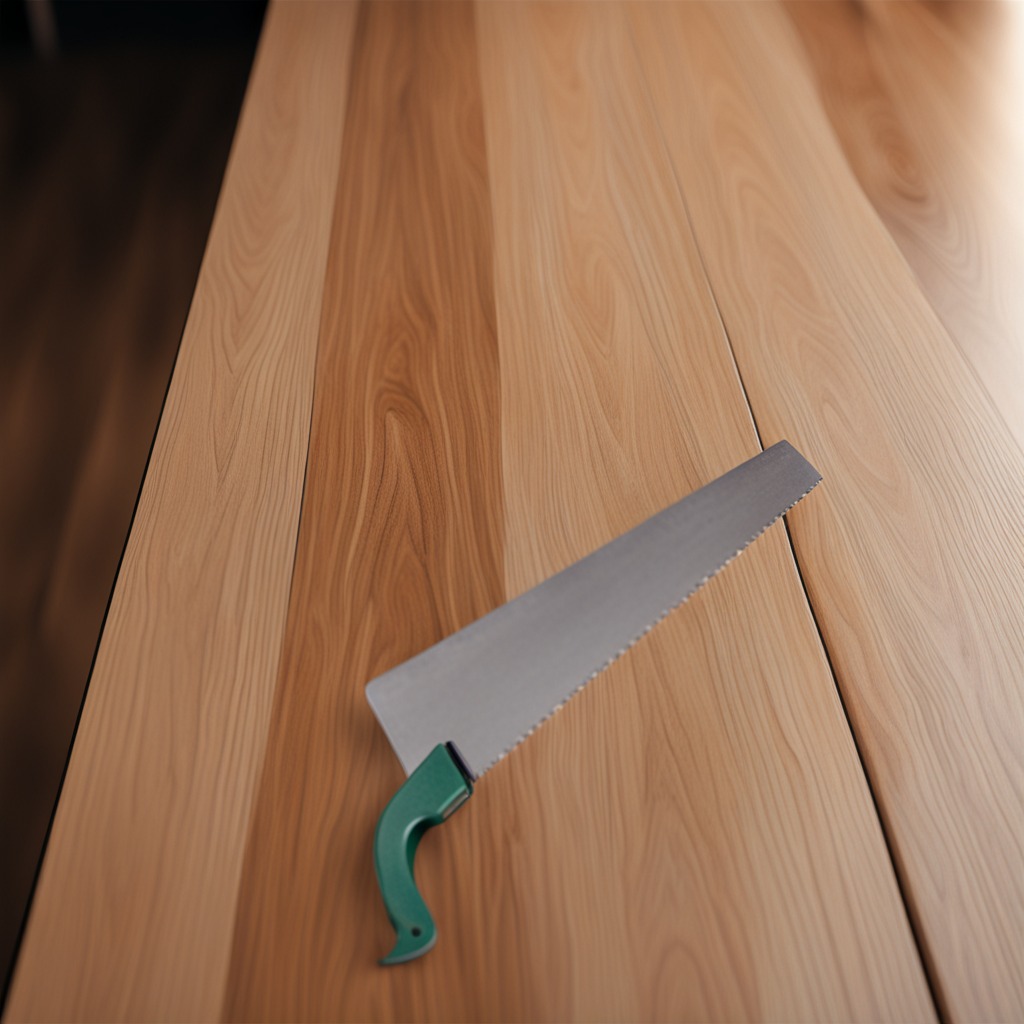
A metal saw is lying on the wooden table.